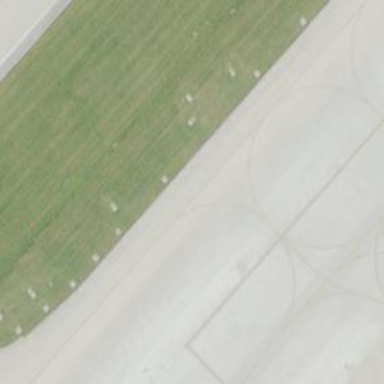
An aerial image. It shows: View of taxiway at the airport.